Aerial crown-view tile of a tropical tree (Barro Colorado Island, Panama), acquired 20250217:
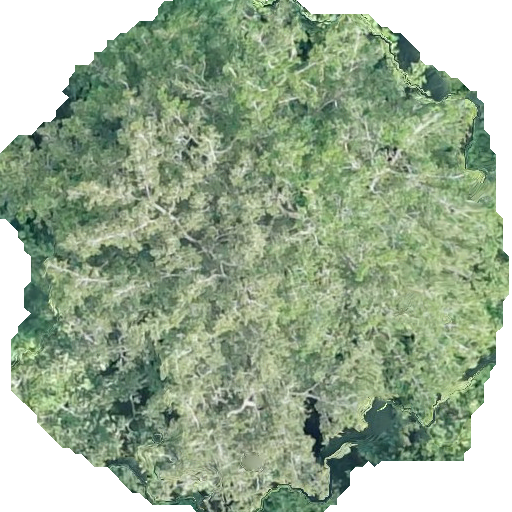
Species: Prioria copaifera
GBIF accepted scientific name: Prioria copaifera
Crown area: 308.373 m²